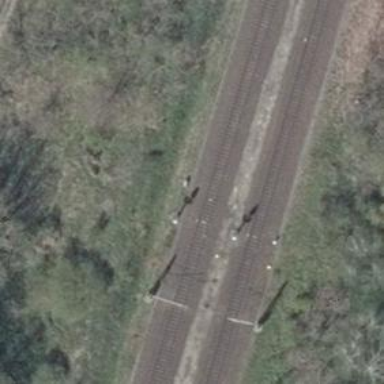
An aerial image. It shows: Railway signal.